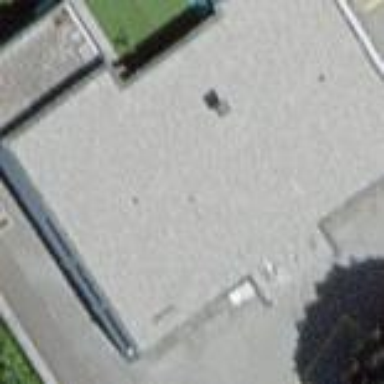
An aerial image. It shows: Bakery located in building.